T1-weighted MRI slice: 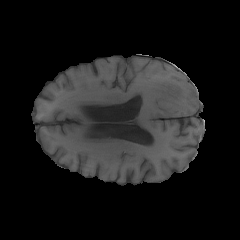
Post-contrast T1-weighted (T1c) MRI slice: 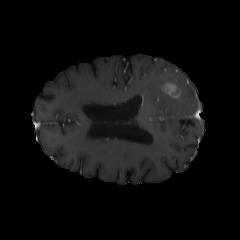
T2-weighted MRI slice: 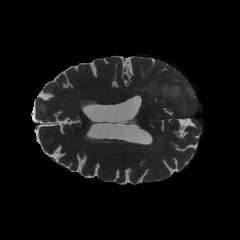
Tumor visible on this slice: yes